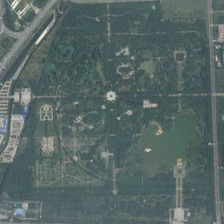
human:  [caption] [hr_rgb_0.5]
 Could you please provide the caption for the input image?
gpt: some buildings are near a large park with many green trees and a pond .

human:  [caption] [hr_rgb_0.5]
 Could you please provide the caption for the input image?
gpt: a house is on the island and a ferris wheel is in the park .

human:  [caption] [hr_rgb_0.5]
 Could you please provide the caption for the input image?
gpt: some buildings are near a large park with many green trees and a pond .

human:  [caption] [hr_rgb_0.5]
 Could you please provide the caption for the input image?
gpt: two islands in the lake surrounded by green trees .

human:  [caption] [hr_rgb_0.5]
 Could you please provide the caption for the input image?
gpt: two islands in the lake surrounded by green trees .